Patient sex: F
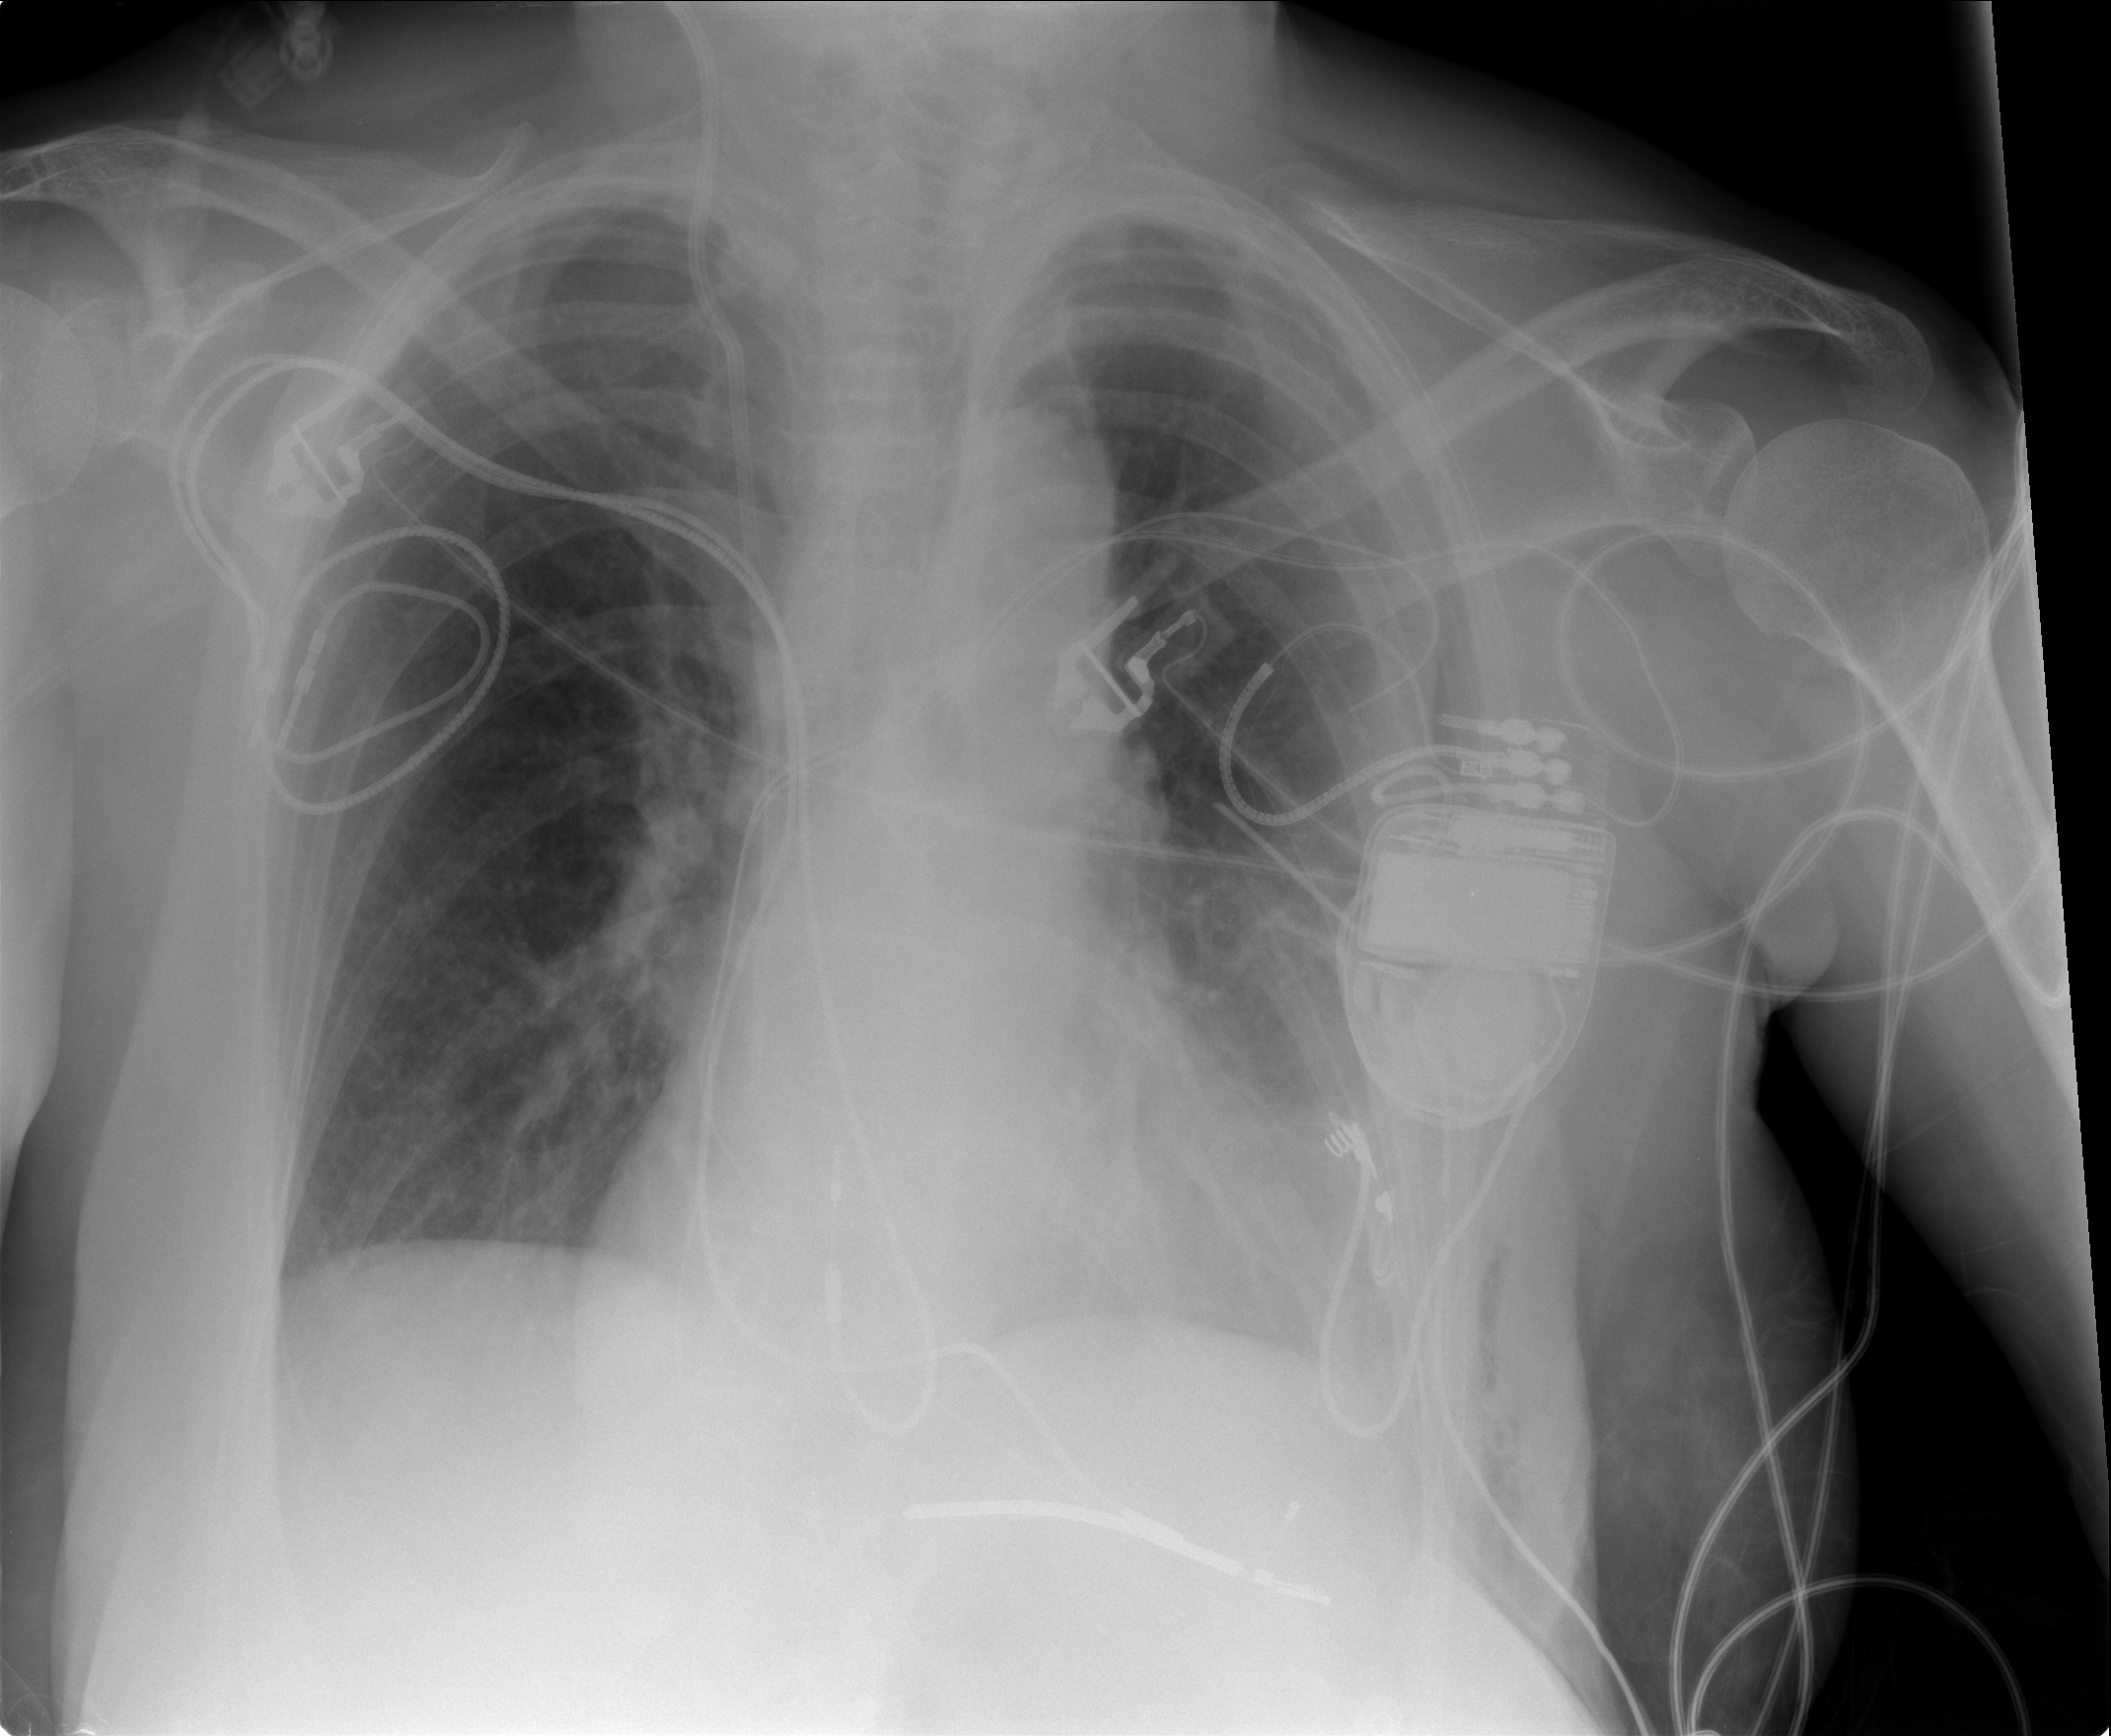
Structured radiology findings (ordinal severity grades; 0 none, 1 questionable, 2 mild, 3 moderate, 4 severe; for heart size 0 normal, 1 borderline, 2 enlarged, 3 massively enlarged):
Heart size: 1
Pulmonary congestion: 2
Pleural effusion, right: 0
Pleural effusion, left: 1
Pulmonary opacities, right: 0
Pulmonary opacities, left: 0
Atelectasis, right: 2
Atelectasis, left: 2